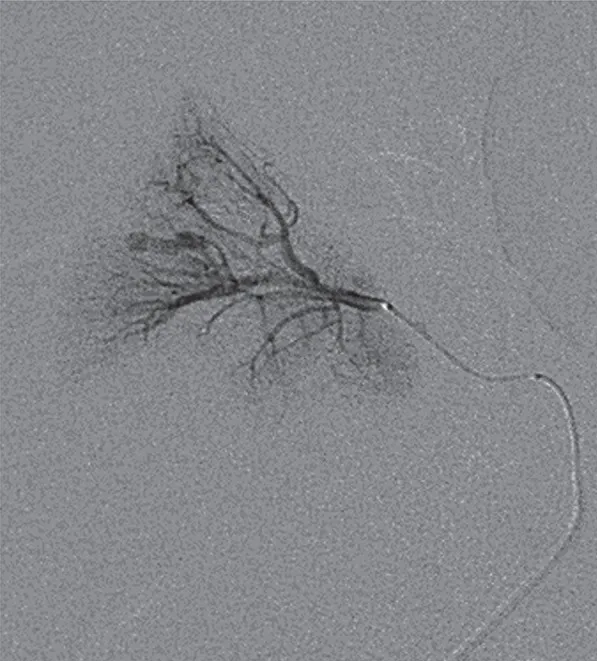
Superselective catheterization of the interlobular artery.
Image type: radiology (ct)